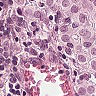
Metastatic tissue present: yes